Question: EDIT: This question has been solved. @jerome.s comment helped me narrow my search, read the edits at the bottom of the question.
I found a problem than only affects Chrome (tested on Chrome, Firefox, Safari, IE9/8/7), but what really is driving me crazy is that it doesnt happen on all sites.
Giving a background to the container of a radio input causes a small white background box to appear on the input, however this background is not being added by any CSS, i created a fiddle using some code i found on twitter bootstrap page:
Fiddle depicting problem: <URL>
Alternative code to replicate problem:
'''
<div style="background-color:lightblue">
<input type="radio"/>
</div>
'''
Result of the fiddle on my Chrome (25.0.1364.172 and 26.0.1410.43):

The problem is that the code does not behave the same way in bootstraps site (<URL> after i add a background to any of their forms containing radio inputs. I have some other sites where this problem does not happen.
I have tried disabling all CSS affecting the radio and its closest containers in an attempt to discover the "fix", but it continues behaving differently (correctly) despite no CSS applied to it.
Once all CSS had been disabled i compared the computed styles of the input to my own problematic input and they are exactly the same, leading me to believe that it could be the doctype, some magic meta tag or some strange behavior on the container affecting the input, but no success there either.
This problem can be easily replicated, and i do know of some instances where it doesn't happen (so i assume there is a fix), however i cant find it. The same browser and (apparently) the same code have different results.
PS: I found a bug report for Chromium describing a very similar behavior, but relatively old and supposedly fixed
EDIT: Updated chrome to 26.0.1410.43, problem still exists
EDIT2: Viewing the fiddle outside of the iframe seems to fix it, but my initial issue still exists, will try to replicate the problem again and update the question
EDIT3: After seeing that the iframe was causing its own different bug i focused on trying to figure out what exactly was causing my original problem, i ended up disabling every css rule affecting the radio input and all its parents one by one until i found the culprit:
'''
body {
-webkit-backface-visibility: hidden
}
'''
This "fix" to a bug (<URL> causes my bug.
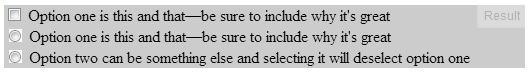
Answer: Despite the fact that a bug seems to exist when displaying radio inputs inside iframes (as mentioned by jerome.s) my own problem was being caused by a fix to a webkit text aliasing bug:
'''
body {
-webkit-backface-visibility: hidden
}
'''
This "bug fix" can be found here: <URL>
Once this line was removed the problem was solved and the behaviour identified in the link above was not detected.